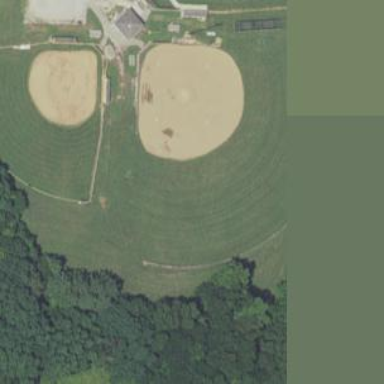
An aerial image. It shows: Baseball pitch for leisure land.